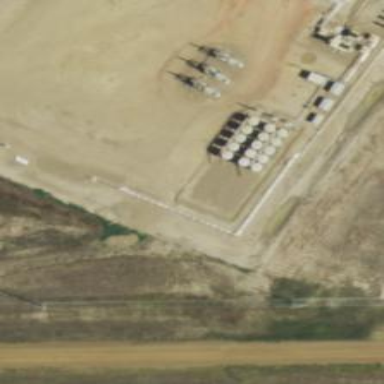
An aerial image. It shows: Storage tank that is man-made.